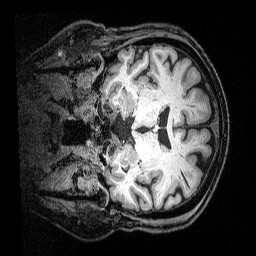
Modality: T1w
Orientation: coronal
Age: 68
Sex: male
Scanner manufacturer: siemens
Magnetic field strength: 3 T
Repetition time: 2.5 s
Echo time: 0.00369 s